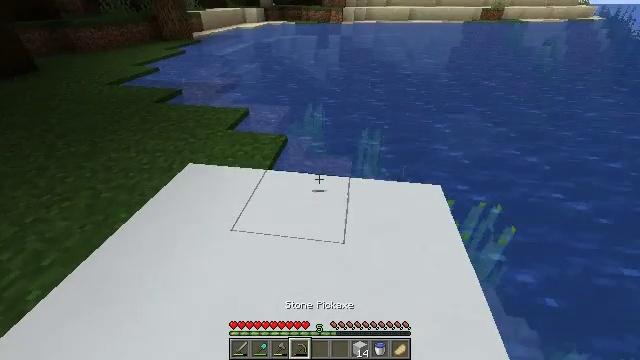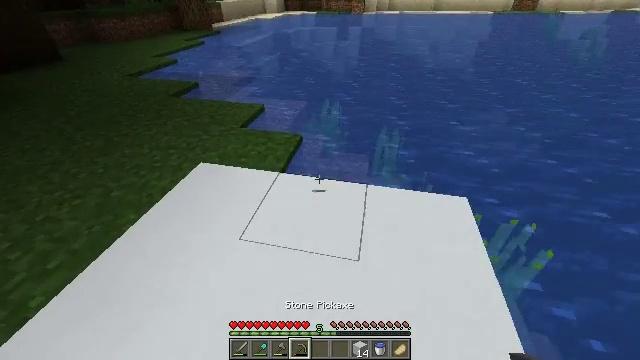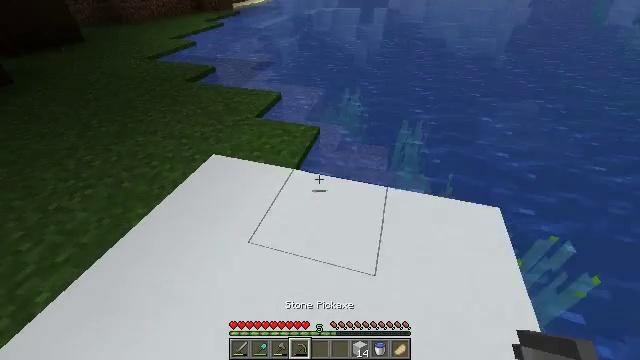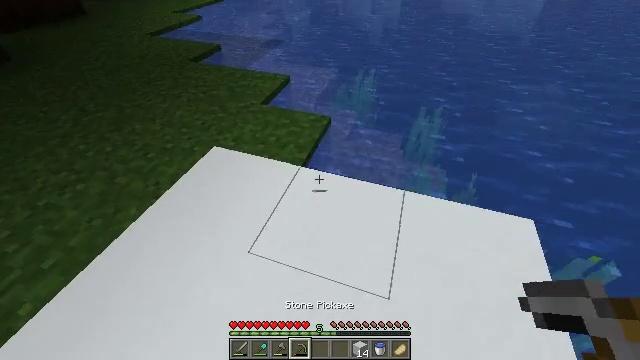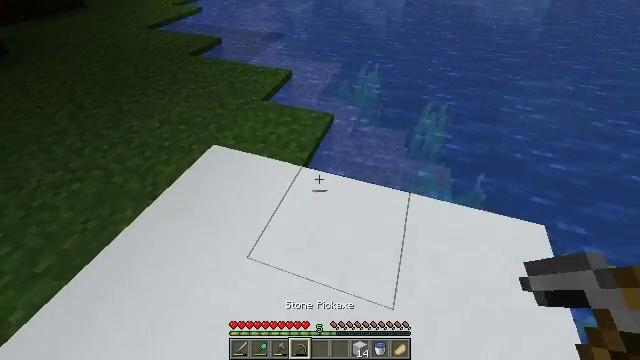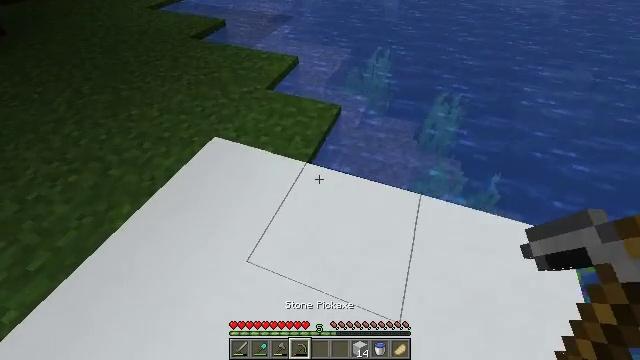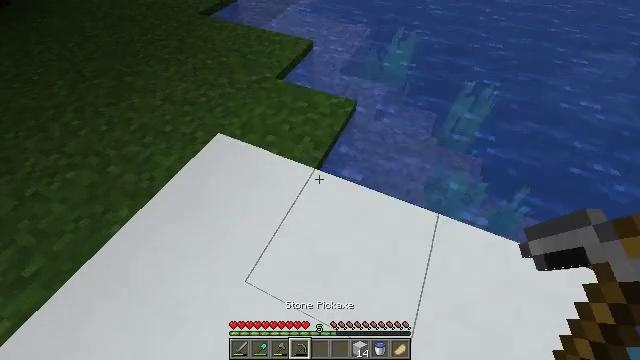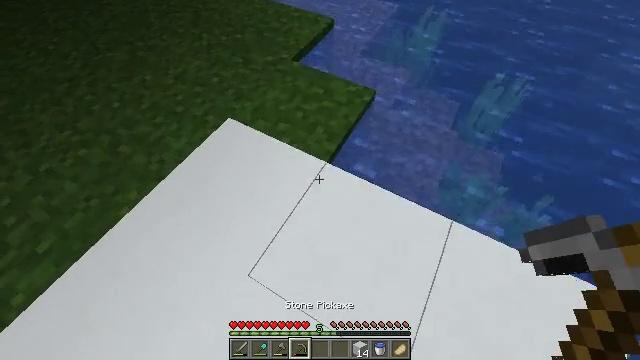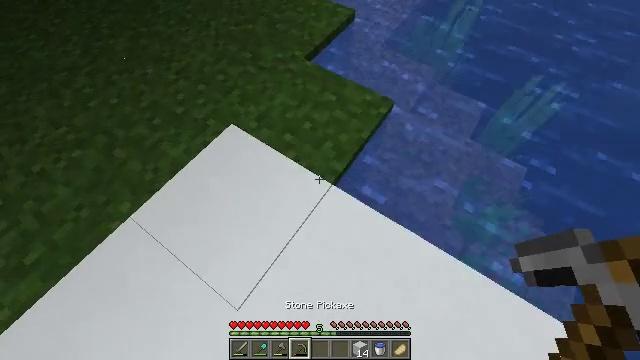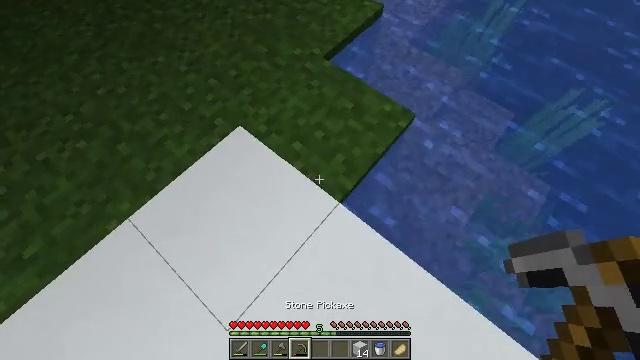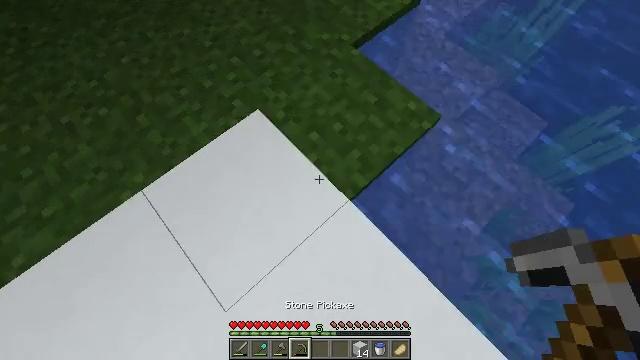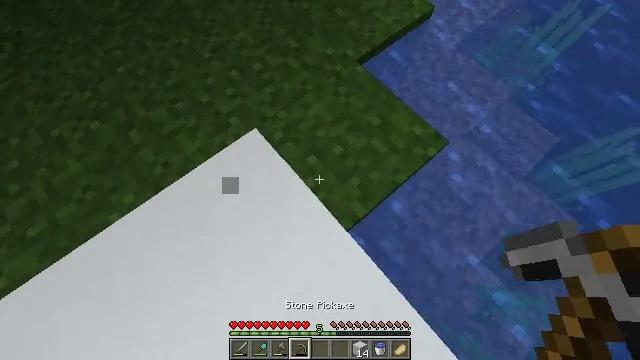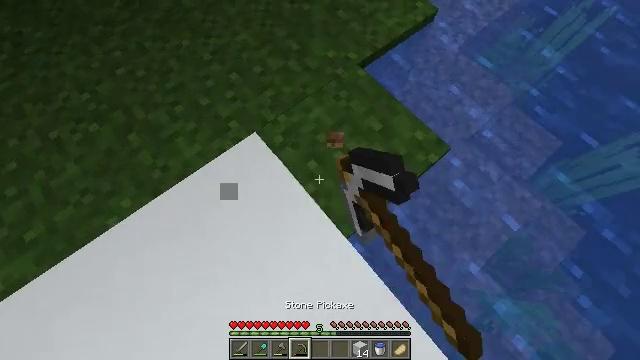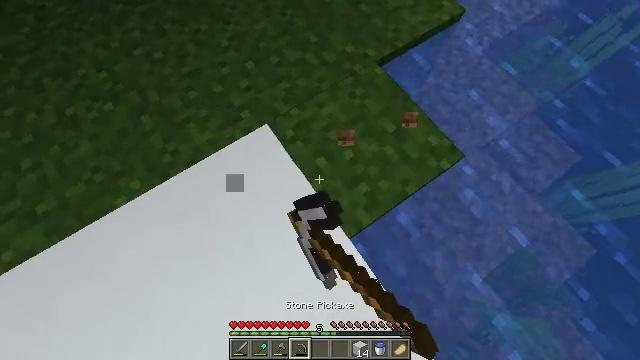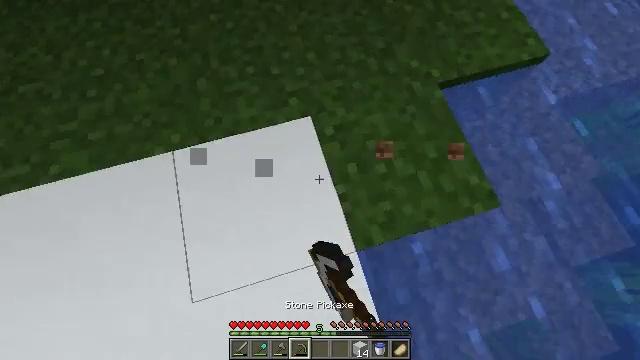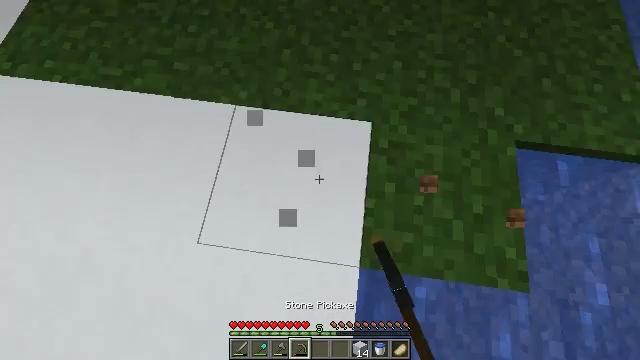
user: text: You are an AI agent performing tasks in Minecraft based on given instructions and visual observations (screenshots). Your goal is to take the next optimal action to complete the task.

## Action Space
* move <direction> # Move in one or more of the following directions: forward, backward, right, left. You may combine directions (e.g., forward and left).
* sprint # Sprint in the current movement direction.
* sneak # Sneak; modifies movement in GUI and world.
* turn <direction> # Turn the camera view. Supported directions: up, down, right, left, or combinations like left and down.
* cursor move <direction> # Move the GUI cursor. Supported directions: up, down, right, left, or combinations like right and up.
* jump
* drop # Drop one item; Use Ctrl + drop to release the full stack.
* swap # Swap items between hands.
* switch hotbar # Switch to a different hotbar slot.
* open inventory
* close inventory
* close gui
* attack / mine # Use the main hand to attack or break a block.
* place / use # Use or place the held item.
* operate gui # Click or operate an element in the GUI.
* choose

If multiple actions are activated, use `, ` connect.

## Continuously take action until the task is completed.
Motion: motion action
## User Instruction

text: Gather white concrete for building projects.
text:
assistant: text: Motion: move forward, turn left and down
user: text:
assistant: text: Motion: move forward, turn left and down
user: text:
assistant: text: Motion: move forward, turn left and down
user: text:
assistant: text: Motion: move forward, turn down
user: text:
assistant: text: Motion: move forward, turn left and down
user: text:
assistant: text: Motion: move forward, turn left and down
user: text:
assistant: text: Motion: move forward, turn left and down
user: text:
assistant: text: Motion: move forward, turn left and down
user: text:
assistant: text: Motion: move forward, turn left and down
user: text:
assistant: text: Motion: move forward, turn left and down
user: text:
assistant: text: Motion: turn left, attack / mine
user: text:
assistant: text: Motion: attack / mine
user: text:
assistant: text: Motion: turn left and down, attack / mine
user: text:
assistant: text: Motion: turn left, attack / mine
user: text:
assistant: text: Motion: turn left, attack / mine
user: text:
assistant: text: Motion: turn left, attack / mine
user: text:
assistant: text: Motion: attack / mine
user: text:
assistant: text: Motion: attack / mine
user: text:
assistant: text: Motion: attack / mine
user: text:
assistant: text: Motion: turn left, attack / mine
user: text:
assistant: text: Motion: turn left and up, attack / mine
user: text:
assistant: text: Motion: attack / mine
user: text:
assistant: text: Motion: turn down, attack / mine
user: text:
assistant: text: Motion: move forward, turn left and down, attack / mine
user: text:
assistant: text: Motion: move forward, turn left and down, attack / mine
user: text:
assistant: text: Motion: move forward, turn left and down, attack / mine
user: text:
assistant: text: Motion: turn left and down, attack / mine
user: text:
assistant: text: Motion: turn down, attack / mine
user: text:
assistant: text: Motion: turn left and down, attack / mine
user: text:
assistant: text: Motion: turn left and down, attack / mine